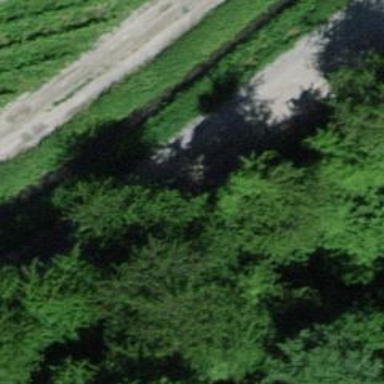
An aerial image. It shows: Track with fine gravel surface. The track type is grade 2.